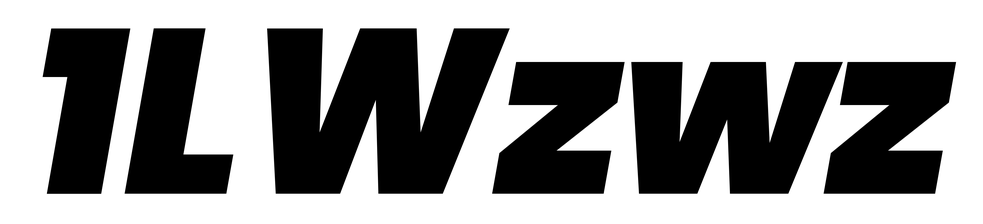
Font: Poppins-BlackItalic